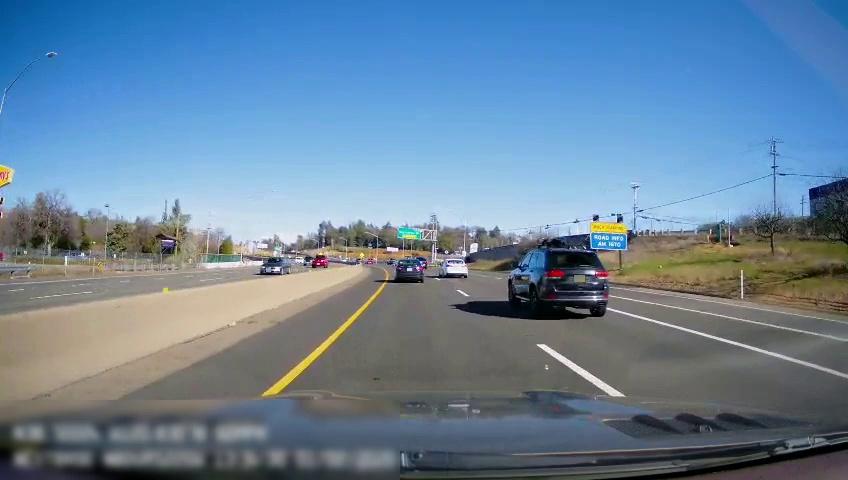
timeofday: Day
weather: Sunny
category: Drivable Space
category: Drivable Space
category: Vehicles | Car
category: Vehicles | SUV
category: Vehicles | SUV
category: Vehicles | Car
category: Vehicles | SUV
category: Vehicles | Car
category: Lanes | Current Lane
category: Lanes | Current Lane
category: Lanes | Alternate Lane
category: Lanes | Alternate Lane
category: Lanes | Alternate Lane
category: Lanes | Opposite Lane
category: Lanes | Opposite Lane
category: Traffic | Signs
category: Traffic | Signs
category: Traffic | Signs